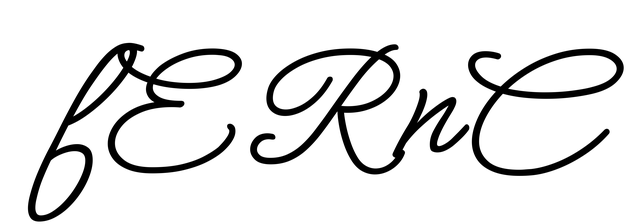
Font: MeowScript-Regular